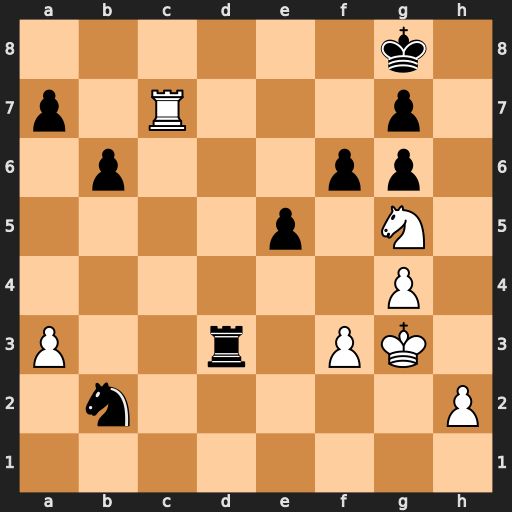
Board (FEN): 6k1/p1R3p1/1p3pp1/4p1N1/6P1/P2r1PK1/1n5P/8
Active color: w
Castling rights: -
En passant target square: -
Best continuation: Rc8+ Rd8 Rxd8#